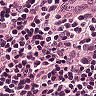
Metastatic tissue present: no